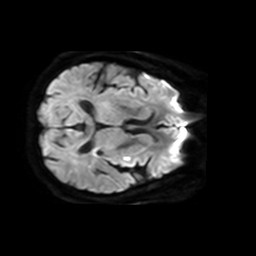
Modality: TRACE
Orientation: axial
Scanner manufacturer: philips
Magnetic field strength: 3 T
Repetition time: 3.204 s
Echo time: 0.076 s